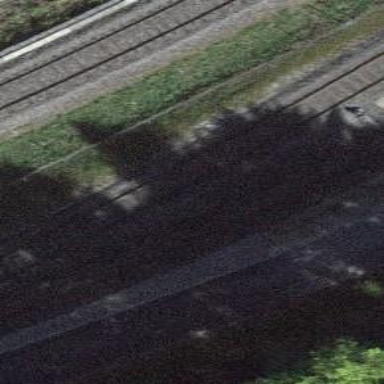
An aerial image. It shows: Single railway spur track.